Question: I have a 'ListBox' that looks like this:
'''
<ListBox Name="ListBoxUsers" ItemsSource="{Binding Path=TempObservableUsers, ElementName=MainWindow, NotifyOnSourceUpdated=True}" ScrollViewer.HorizontalScrollBarVisibility="Hidden" ScrollViewer.VerticalScrollBarVisibility="Hidden" />
'''
This 'ListBox' shows, as you can see, a list of users comming from an 'ObservableCollection' called . This part works fine.
Each element of the list looks like this:

As you can see, I modified my 'ItempsPanelTemplate' to look differently. Here I attach my code:
'''
<Style TargetType="ListBox" x:Key="VerticalListBox">
<Setter Property="Margin" Value="0,0,10,0"></Setter>
<Setter Property="Background" Value="Transparent" />
<Setter Property="VerticalContentAlignment" Value="Top" />
<Setter Property="IsTabStop" Value="False" />
<Setter Property="BorderThickness" Value="0" />
<Setter Property="BorderBrush" Value="{DynamicResource RegularBlue}" />
<Setter Property="ScrollViewer.VerticalScrollBarVisibility" Value="Auto"/>
<Setter Property="Width" Value="450" />
<Setter Property="ItemsPanel">
<Setter.Value>
<ItemsPanelTemplate>
<StackPanel Orientation="Vertical" Width="450" />
</ItemsPanelTemplate>
</Setter.Value>
</Setter>
<Setter Property="ItemTemplate">
<Setter.Value>
<DataTemplate>
<StackPanel Orientation="Vertical" Width="450" Margin="0,5" >
<StackPanel Orientation="Horizontal" Background="{DynamicResource TransparentMainBlue}" >
<Image Width="70" Height="70" Margin="5" Source="../images/delete.png" />
<StackPanel Orientation="Vertical" Width="285" >
<StackPanel Orientation="Horizontal">
<Label Content="NAME:" FontWeight="Bold"/>
<Label Content="{Binding Path=Name, FallbackValue=Name}" Foreground="White" />
</StackPanel>
<StackPanel Orientation="Horizontal">
<Label Content="ID:" FontWeight="Bold"/>
<Label Content="{Binding Path=Identifier, FallbackValue=Identifier}" />
</StackPanel>
</StackPanel>
<StackPanel Orientation="Horizontal" Margin="5" HorizontalAlignment="Right" VerticalAlignment="Top">
<Image Source="../images/edit.png" Width="20" />
<Image Source="../images/detail.png" Width="20" />
<Image Source="../images/delete.png" Width="20" />
</StackPanel>
</StackPanel>
<Grid Height="30" Background="{DynamicResource RegularBlue}">
<Label Content="XXXX-XXXX-XXXX-XXXX" Foreground="White" HorizontalContentAlignment="Center" FontWeight="Bold" />
</Grid>
</StackPanel>
</DataTemplate>
</Setter.Value>
</Setter>
</Style>
'''
Ok, after that:
As you can see, each item contains some images on top right corner. I want each one to do its job: edit, more, delete...
So I need to bind each image click with the corresponding item on the ListBox.
'ListBox'
Now my code looks like this for each item template:
'''
<StackPanel Orientation="Horizontal" Margin="5" HorizontalAlignment="Right" VerticalAlignment="Top">
<Button Command="{Binding DataContext.DeleteCommand}" CommandTarget="{Binding RelativeSource={RelativeSource Mode=FindAncestor, AncestorType=ListBox}}" CommandParameter="{Binding}">
<Image Source="../images/delete.png" Width="20" />
</Button>
............
</StackPanel>
'''
How to implement 'DeleteCommand'?
PS: I'm not using MVVM pattern yet, as I'm not famliar to it. Only trying to bind that button commands i xaml directly from my ResourceDictionary.
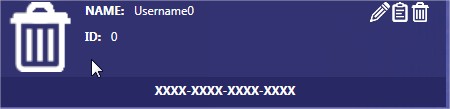
Answer: If I were attempting to fulfil your requirements, then I would use 'Button's with an 'Image' inside instead of 'Image's on their own. Next, I would use a form of <URL> to handle my 'ICommand's in the view model. Using this method, passing the relevant item along to the 'ICommand' is easy using the 'CommandParameter' property:
'''
<StackPanel Orientation="Horizontal" Margin="5" HorizontalAlignment="Right"
VerticalAlignment="Top">
<Button Command="{Binding DataContext.EditCommand, RelativeSource={RelativeSource
AncestorType={x:Type YourPrefix:ThisView}}}" CommandParameter="{Binding}">
<Image Source="../images/edit.png" Width="20" />
</Button>
<Button Command="{Binding DataContext.DetailCommand, RelativeSource={RelativeSource
AncestorType={x:Type YourPrefix:ThisView}}}" CommandParameter="{Binding}">
<Image Source="../images/detail.png" Width="20" />
</Button>
<Button Command="{Binding DataContext.DeleteCommand, RelativeSource={RelativeSource
AncestorType={x:Type YourPrefix:ThisView}}}" CommandParameter="{Binding}">
<Image Source="../images/delete.png" Width="20" />
</Button>
</StackPanel>
'''
In order for this to work, it presumes:
1) You have set the 'DataContext' of your 'Window' or 'UserControl' to an instance of a class that has 'ICommand' properties named 'EditCommand', 'DetailCommand' and 'DeleteCommand'.
2) You replace the XAML Namespace Prefix value of 'YourPrefix' to your own valid prefix.
3) You replace the imaginary 'ThisView' name of the view where this code will reside with the actual name of the 'Window' or 'UserControl' where you add this code, eg. 'MainWindow'.
As for how to use 'RelayCommand's, that is another question and goes against the single question, single problem ethos of Stack Overflow. However, there are many tutorials on this. Here are some to help you on your way:
1. If you've not used ICommands before, then the Commanding Overview page on MSDN is an invaluable resource and a good introduction to them.
2. You'll find dozens of useful posts by searching Stack Overflow for RelayCommand.
3. You can find a clear implementation of this class in the Implementation RelayCommand question on the Visual Studio Forum.